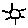
Label: sun